Question: Not sure how to describe it, so here's a pic:

This is what I've tried so far, but the span is not visible.
'''
.border{
border-bottom: 1px solid #666;
width:400px;
position:relative;
}
.border span{
border-bottom:4px solid red;
display:inline-block;
width:50px;
position:absolute;
left:48%;
bottom:-4px;
}
'''
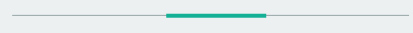
Answer: Ok, try this:
HTML:
'''
<div class="border"></div>
'''
CSS:
'''
.border{
width:400px;
height: 1px; /* instead of border */
background: #666;
position:relative;
}
/* pseudo-element instead of span for cleaner HTML */
.border:before {
content: '';
border-bottom:4px solid red;
display:inline-block;
width:50px;
position:absolute;
left:48%;
top:-2px; /* instead of bottom, go top by half the height */
}
'''